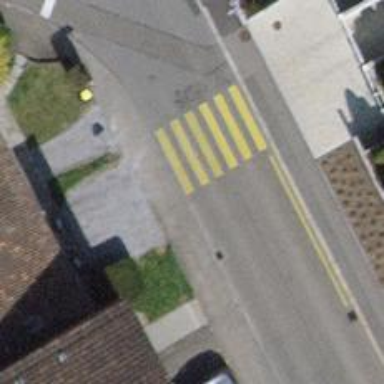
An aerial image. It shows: Kerb barrier.